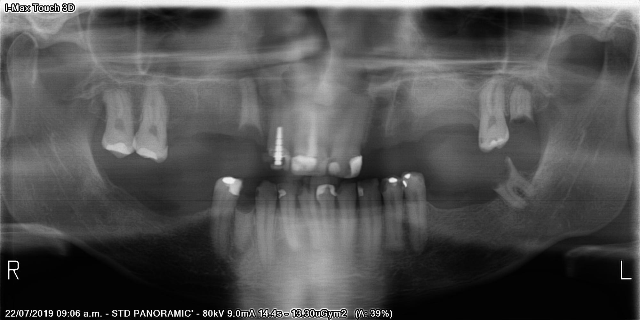
adult